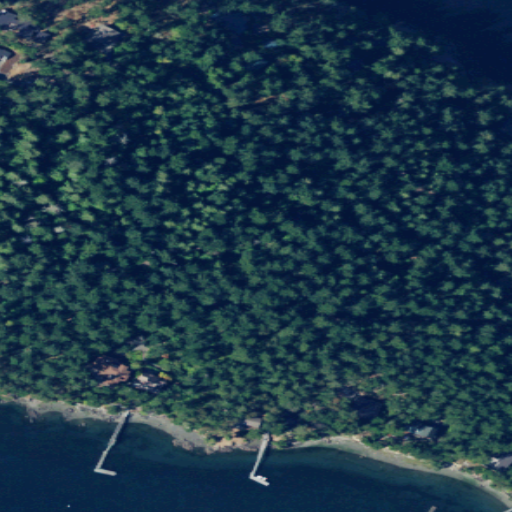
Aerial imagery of island in Washington named Brown Island containing evergreen forest, open water, open development, low intensity development, herbaceous wetlands, and barren land